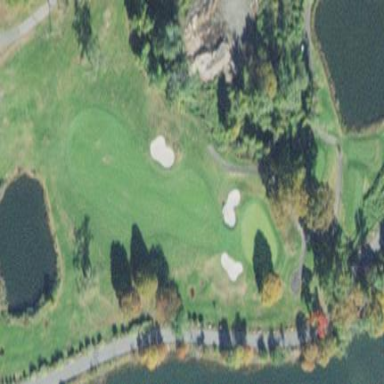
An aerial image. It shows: Golf fairway surrounded by grass.